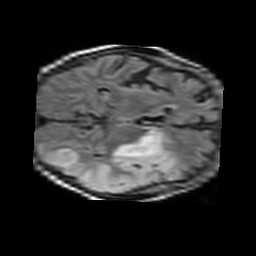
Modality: FLAIR
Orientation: axial
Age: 80
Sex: female
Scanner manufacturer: philips
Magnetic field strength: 1.5 T
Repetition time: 11 s
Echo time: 0.14 s